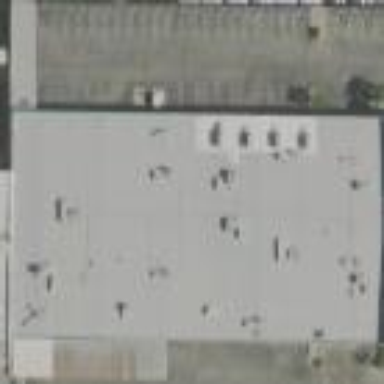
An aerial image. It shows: Warehouse.